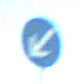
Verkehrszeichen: VorgeschriebeneVorbeifahrtLinks
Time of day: Midday
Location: Outdoor (Special)
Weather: PartlyCloudy
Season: NotSpecified
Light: Natural